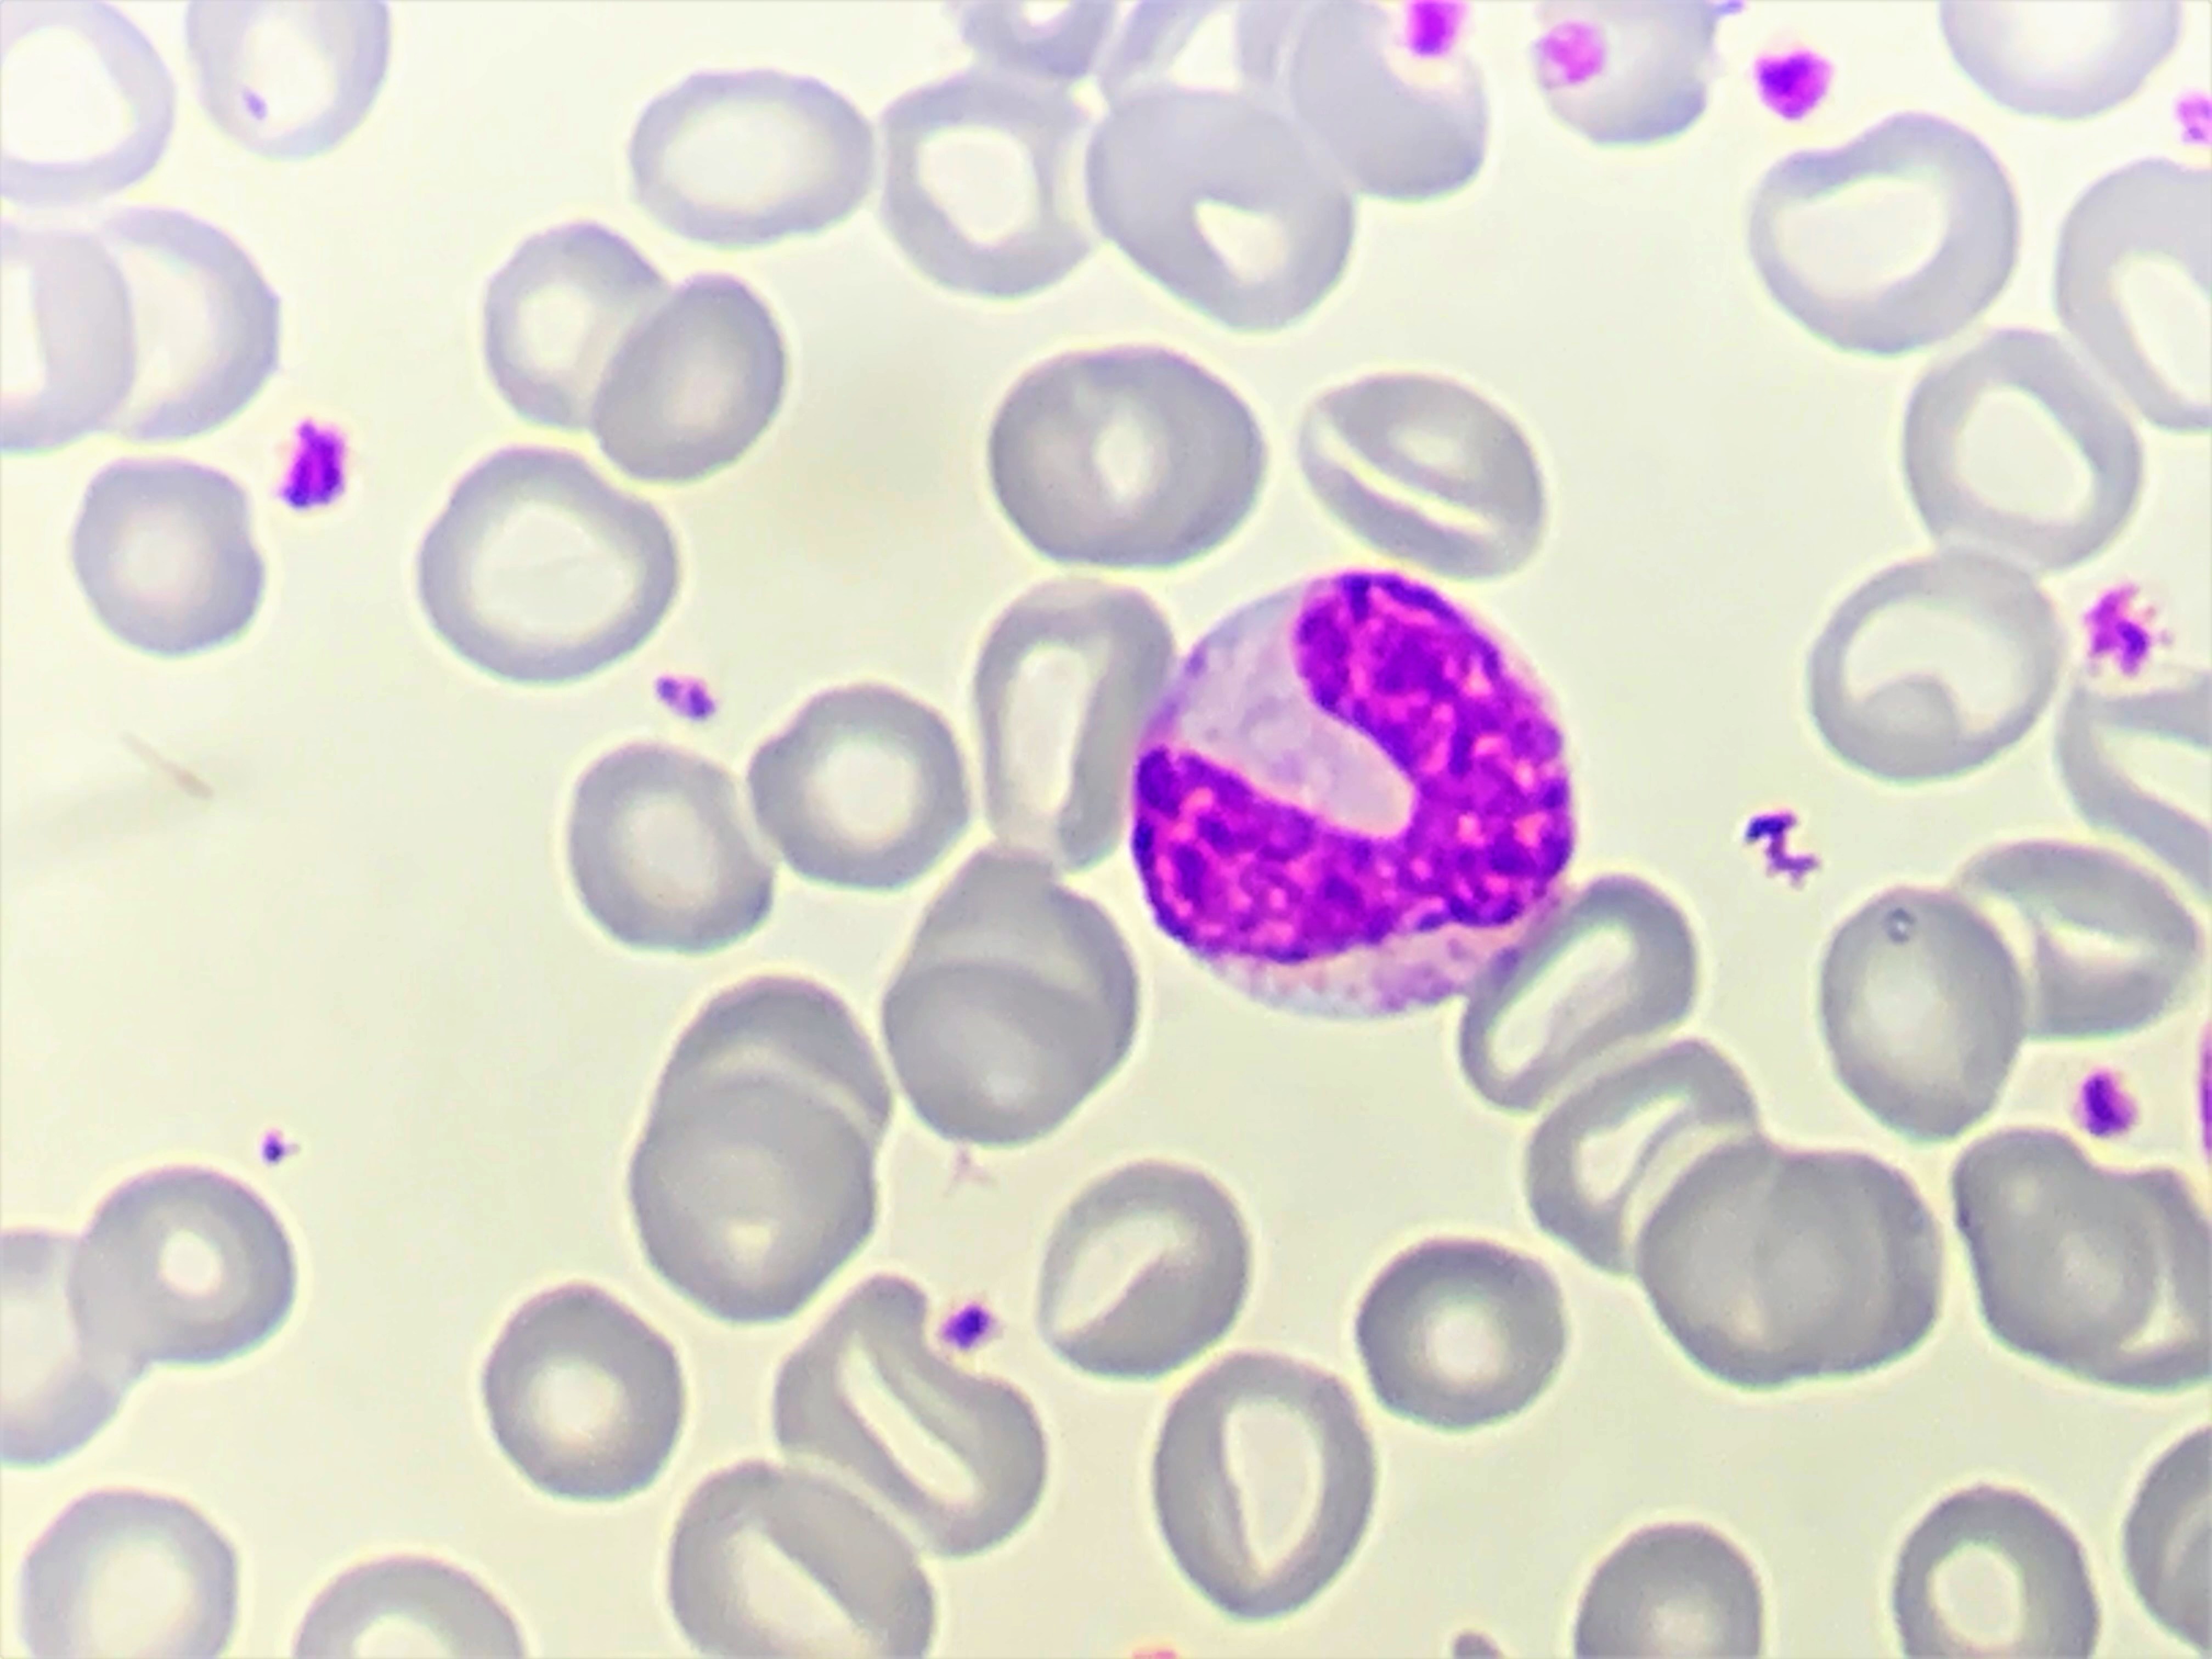
Cell type: BAND CELLS